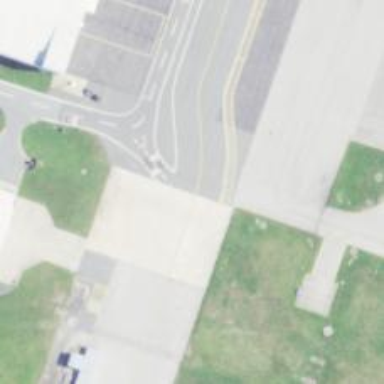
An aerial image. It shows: View of taxiway at the airport.